Question: Trying to gather some website content using jsoup and have run into a problem with the collection of some information.
What I would like to do is gather the content of all the p tags the of x amount of p tags :

I know that you can collect the first like this:
'''
.select("div#news_content_wide > p").first();
'''
but is there a way to select the content AFTER the first without knowing the amount you want?
Thanks
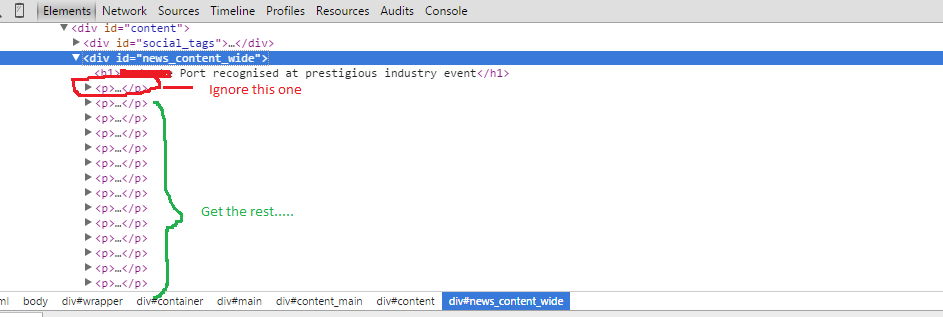
Answer: You can try 'div#news_content_wide > p~p' it uses the <URL>
What happens here is that any 'p' who has a sibling 'p' precedence it will be selected, so basically all but the first.